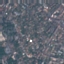
Land use / land cover class: Residential